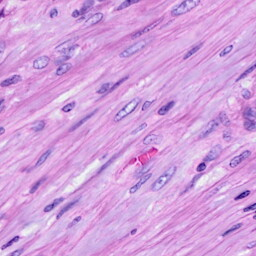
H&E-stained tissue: Ovarian